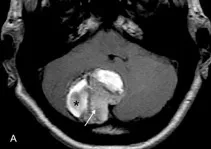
Brain MRI scan at diagnosis in 2016. Extra-axial bulky solid mass with a hypercellular solid component in the right paravermian location depicted by the arrow in. (axial T1WI),. Also, note the coexistent intraparenchymal hematoma [* in (A-D)]. Mass was firmly attached to dural surface compressing right transverse dural sinus (doble arrowhead in D, postcontrast T1WI).
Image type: radiology (mri)